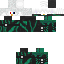
A male human skin with green skin, wearing brown long hair dressed in a blue hoodie and black pants, featuring a closed mouth.